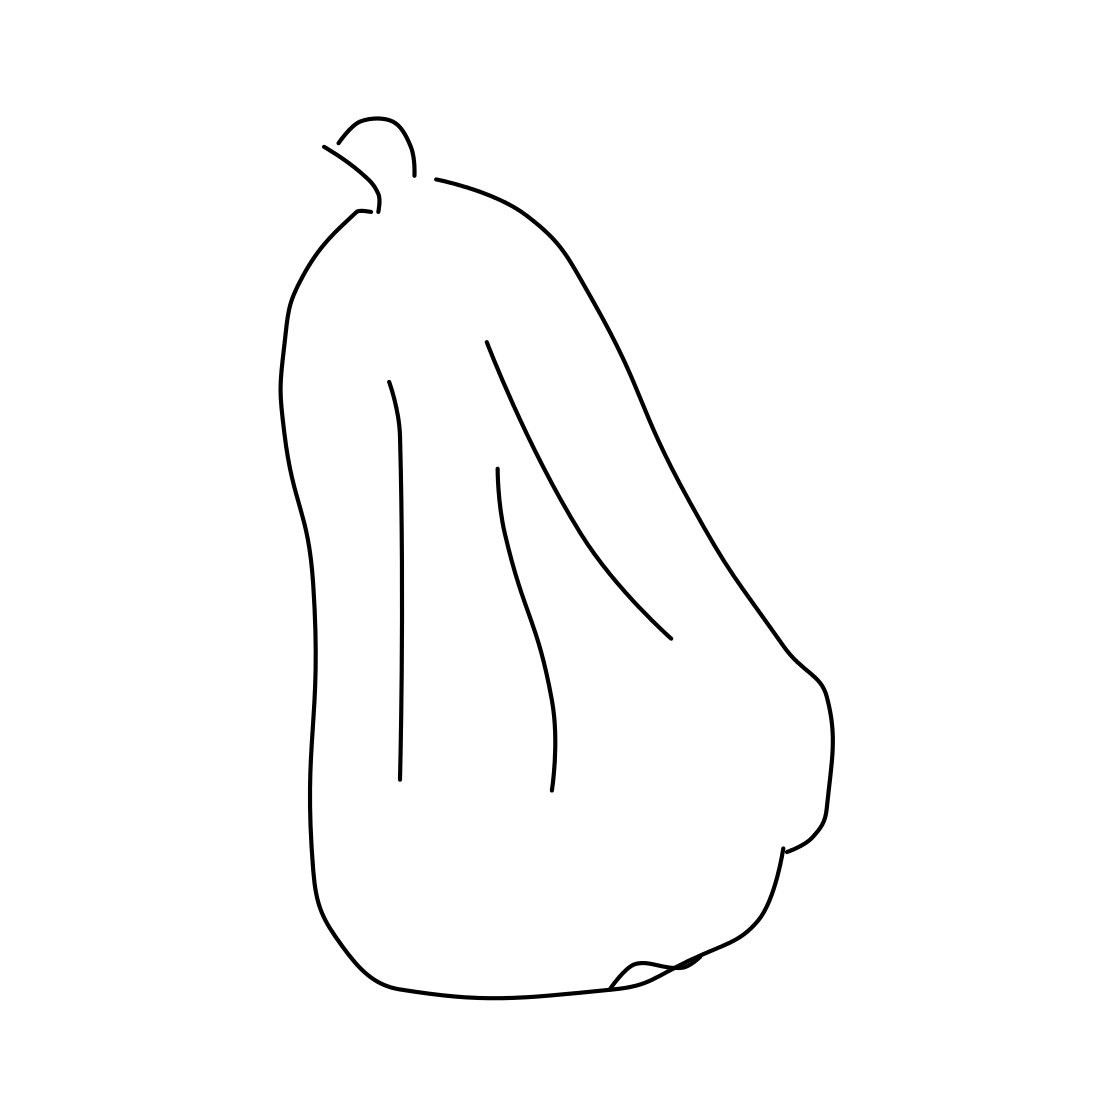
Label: pear